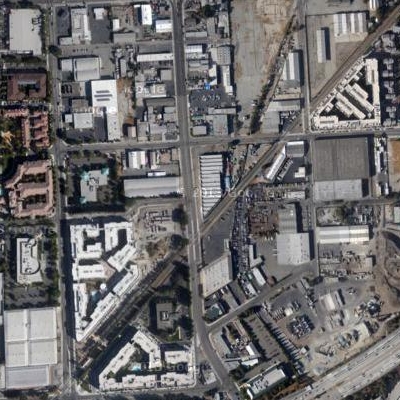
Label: cIndustry